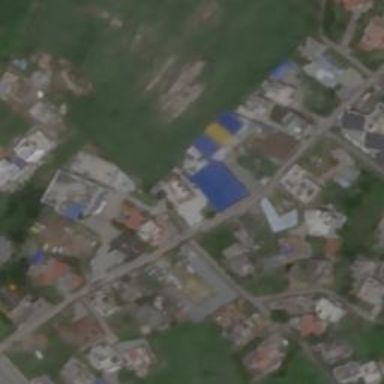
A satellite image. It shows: School.